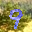
Label: 9